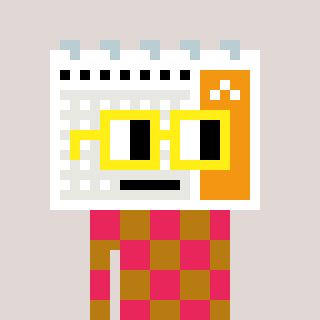
a pixel art character with square yellow glasses, a calendar-shaped head and a gold-colored body on a warm background